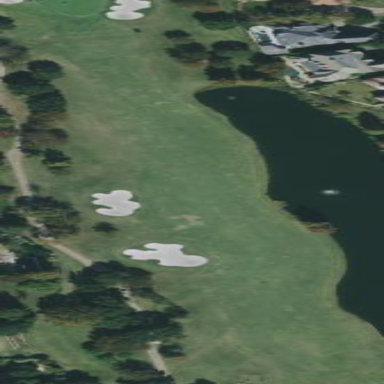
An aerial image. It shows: Grassy area designated as golf fairway.